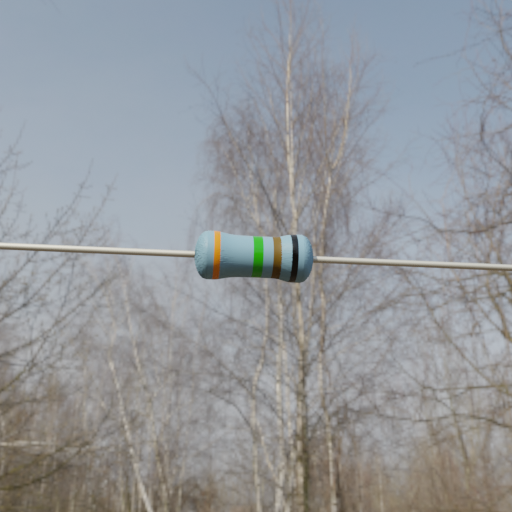
Resistor colour bands (in order): orange, green, brown, black